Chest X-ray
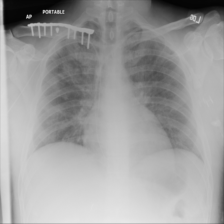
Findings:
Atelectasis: negative
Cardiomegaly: negative
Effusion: negative
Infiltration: negative
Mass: negative
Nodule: negative
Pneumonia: negative
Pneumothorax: negative
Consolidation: negative
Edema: negative
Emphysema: negative
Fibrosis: negative
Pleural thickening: negative
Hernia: negative